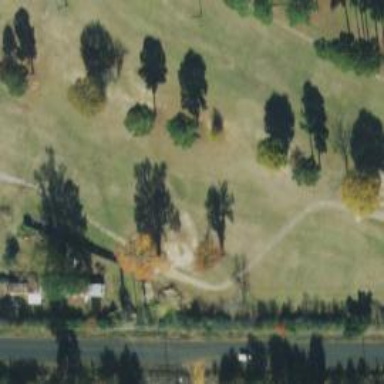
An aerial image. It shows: View of golf hole.